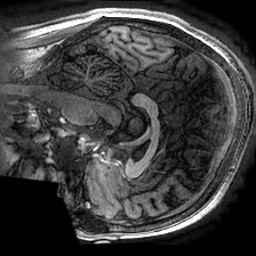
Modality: T1w
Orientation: sagittal
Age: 24
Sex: male
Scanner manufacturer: ge
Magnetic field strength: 3 T
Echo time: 0.002736 s